Question: Given a description of the three-view drawing of a solid figure, find the maximum number of small cubes that the solid figure can be composed of when the three-view constraints are met.
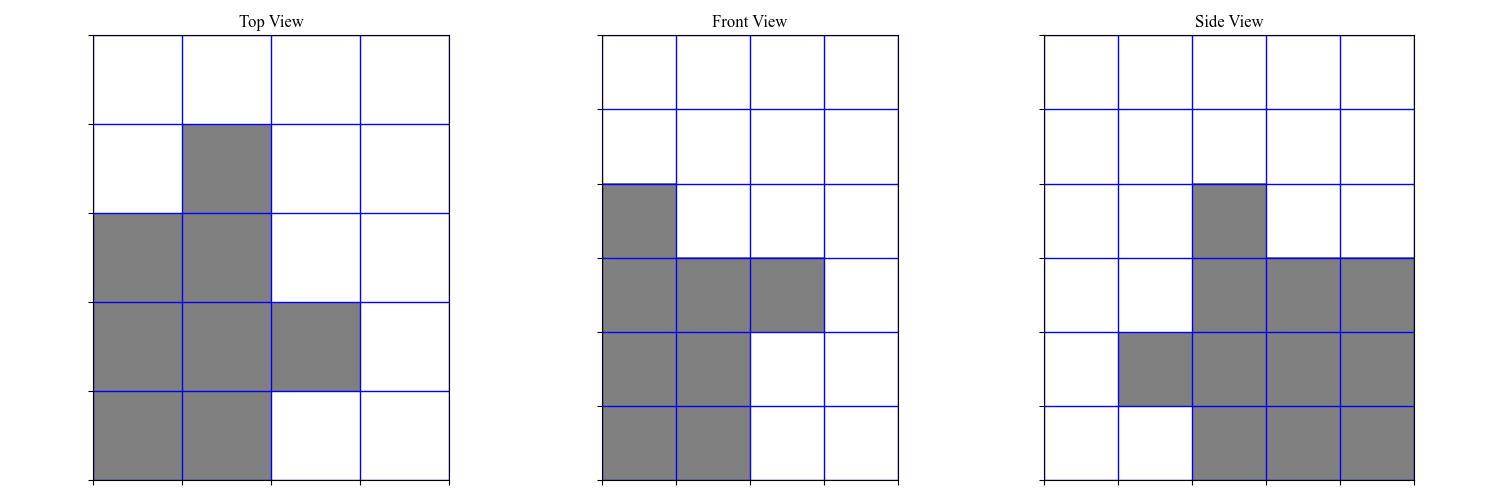
Answer: 21